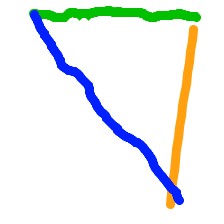
Shape: triangle